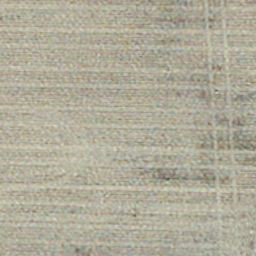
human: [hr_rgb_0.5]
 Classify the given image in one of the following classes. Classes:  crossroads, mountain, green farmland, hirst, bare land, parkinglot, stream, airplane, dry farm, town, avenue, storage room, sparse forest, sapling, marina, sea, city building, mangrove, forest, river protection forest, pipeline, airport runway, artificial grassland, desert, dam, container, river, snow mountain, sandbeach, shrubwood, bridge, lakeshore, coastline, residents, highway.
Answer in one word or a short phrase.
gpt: dry farm